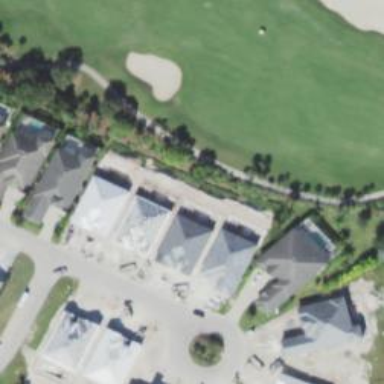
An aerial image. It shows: Path for golf carts.